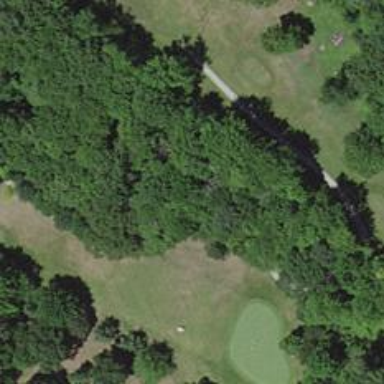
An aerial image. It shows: Service road used as golf cart path.